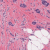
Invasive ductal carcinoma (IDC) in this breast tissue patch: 1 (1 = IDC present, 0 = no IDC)